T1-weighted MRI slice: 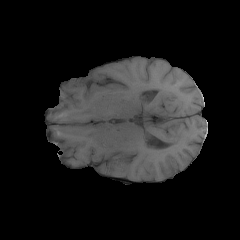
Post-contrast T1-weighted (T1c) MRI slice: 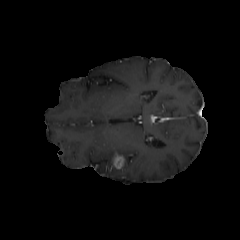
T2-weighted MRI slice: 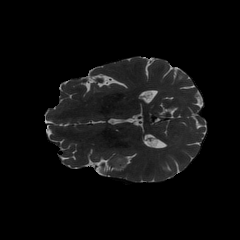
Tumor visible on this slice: yes